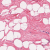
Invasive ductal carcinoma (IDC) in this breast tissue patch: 0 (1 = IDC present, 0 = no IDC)